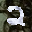
Label: 2